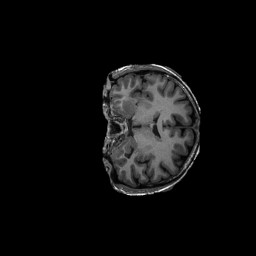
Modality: T1w
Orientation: coronal
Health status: ill
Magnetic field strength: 3 T